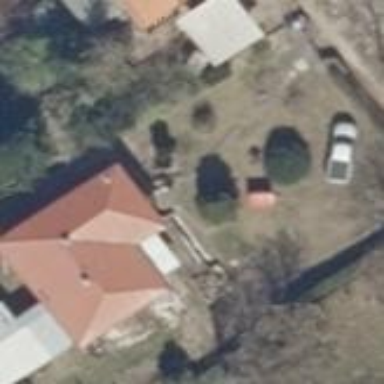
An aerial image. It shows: Simple and straightforward house.